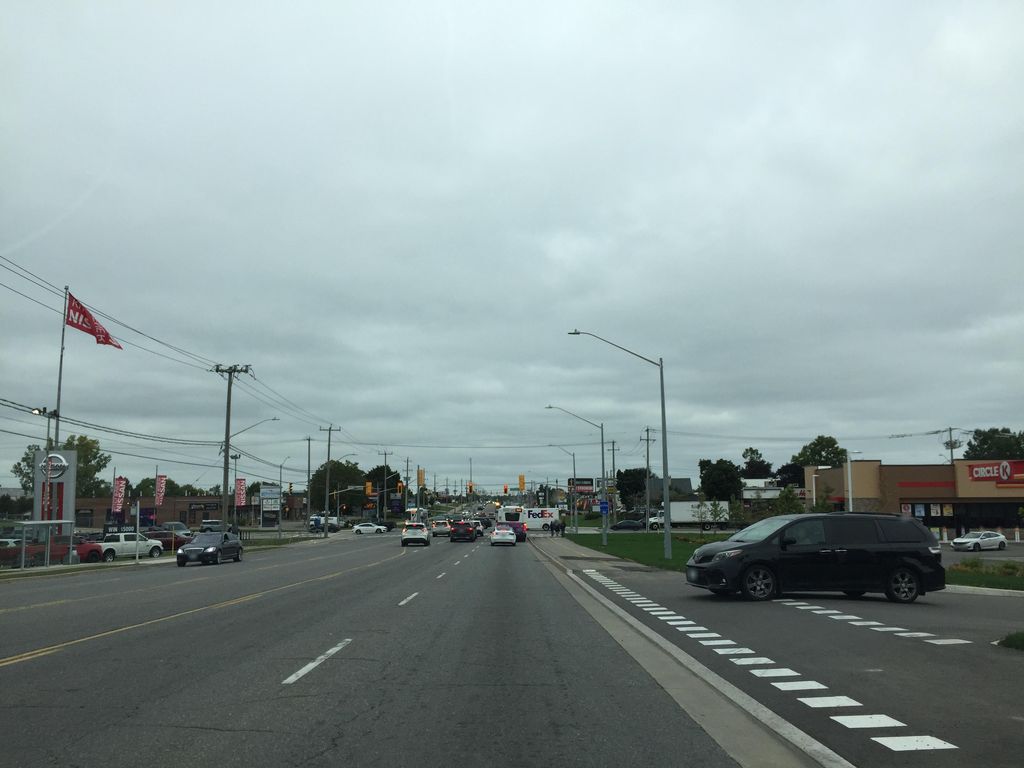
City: kitchener-waterloo